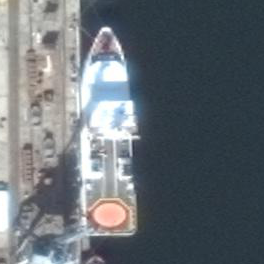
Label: civil